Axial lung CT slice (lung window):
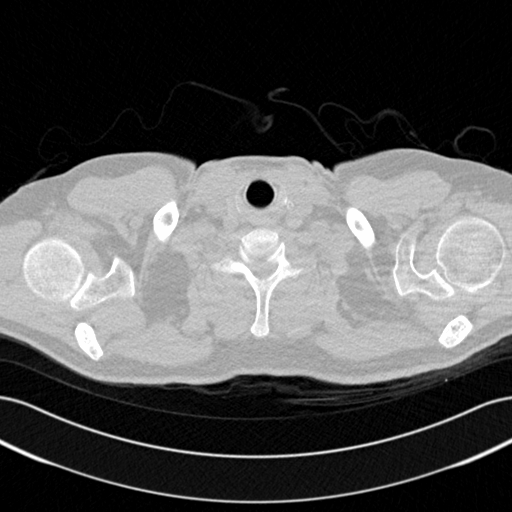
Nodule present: no